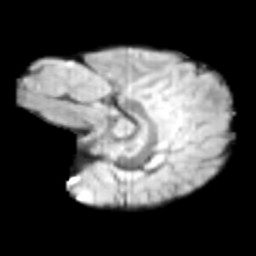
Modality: T2w
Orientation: sagittal
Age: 10
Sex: male
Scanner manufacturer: siemens
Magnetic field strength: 3 T
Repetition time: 3.8 s
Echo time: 0.07 s